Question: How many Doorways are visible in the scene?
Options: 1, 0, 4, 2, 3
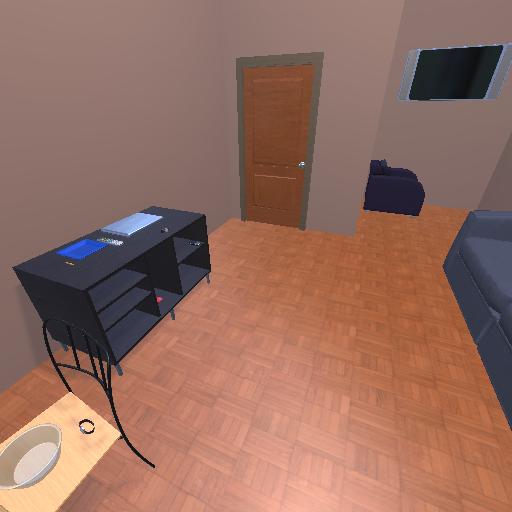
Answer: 1